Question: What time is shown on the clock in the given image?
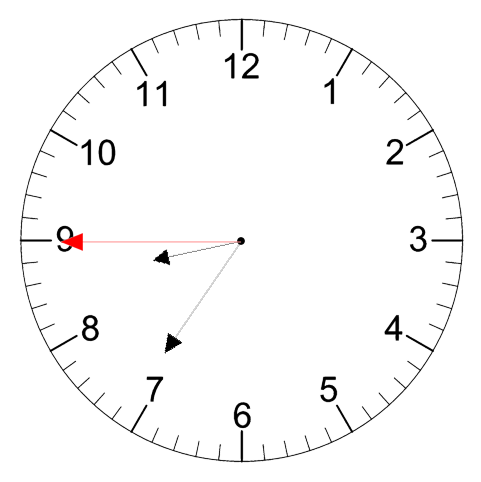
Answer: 08:35:45